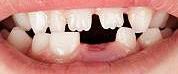
Condition: hypodontia